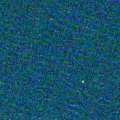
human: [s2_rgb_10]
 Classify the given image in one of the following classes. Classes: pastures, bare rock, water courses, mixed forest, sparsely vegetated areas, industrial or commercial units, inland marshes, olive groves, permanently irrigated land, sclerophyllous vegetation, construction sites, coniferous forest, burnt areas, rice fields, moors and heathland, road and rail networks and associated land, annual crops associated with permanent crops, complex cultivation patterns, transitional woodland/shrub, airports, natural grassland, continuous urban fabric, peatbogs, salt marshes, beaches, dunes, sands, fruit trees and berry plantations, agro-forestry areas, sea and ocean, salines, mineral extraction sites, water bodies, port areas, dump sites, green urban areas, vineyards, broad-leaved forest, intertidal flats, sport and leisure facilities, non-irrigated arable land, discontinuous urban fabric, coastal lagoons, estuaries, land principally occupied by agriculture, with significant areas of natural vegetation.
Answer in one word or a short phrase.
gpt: sea and ocean